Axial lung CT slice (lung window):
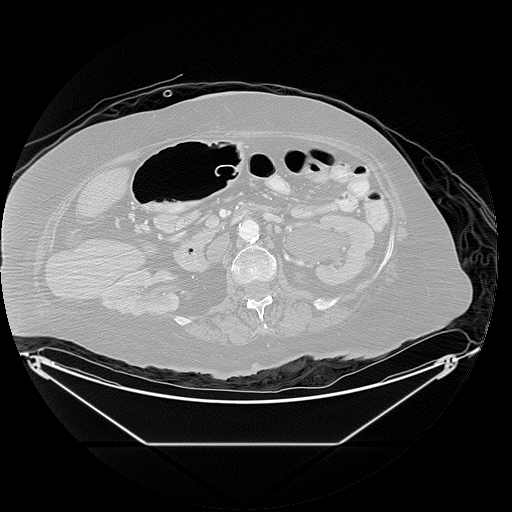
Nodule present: no